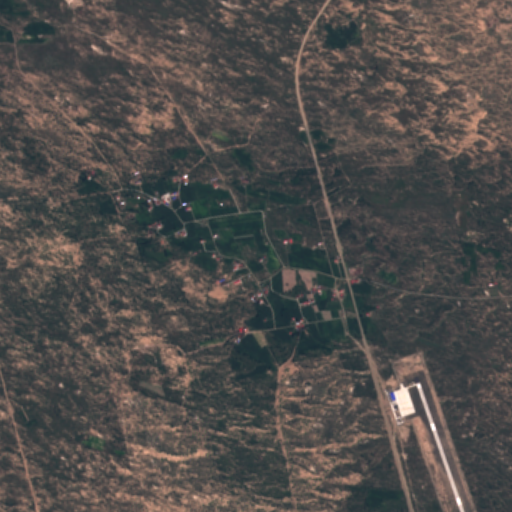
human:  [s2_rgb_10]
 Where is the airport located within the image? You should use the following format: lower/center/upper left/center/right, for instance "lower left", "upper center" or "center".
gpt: The airport is located in the lower right of the image.
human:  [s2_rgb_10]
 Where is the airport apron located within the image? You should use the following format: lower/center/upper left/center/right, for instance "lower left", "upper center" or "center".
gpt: The airport apron is located in the lower right of the image.
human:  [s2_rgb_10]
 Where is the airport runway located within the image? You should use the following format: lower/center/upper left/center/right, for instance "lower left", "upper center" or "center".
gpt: The airport runway is located in the lower right of the image.
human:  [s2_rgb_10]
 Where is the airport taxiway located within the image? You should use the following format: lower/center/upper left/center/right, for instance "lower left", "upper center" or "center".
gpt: The airport taxiway is located in the lower right of the image.
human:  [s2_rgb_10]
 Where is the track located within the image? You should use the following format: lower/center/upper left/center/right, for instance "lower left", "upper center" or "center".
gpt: There is no track in the image.